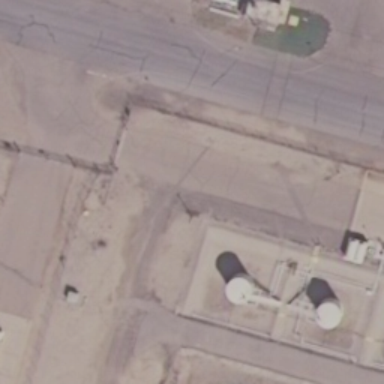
Two small storage tanks are on the ground .